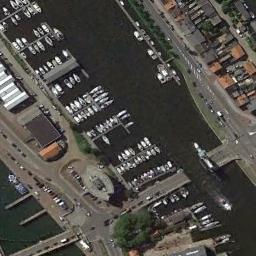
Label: harbor